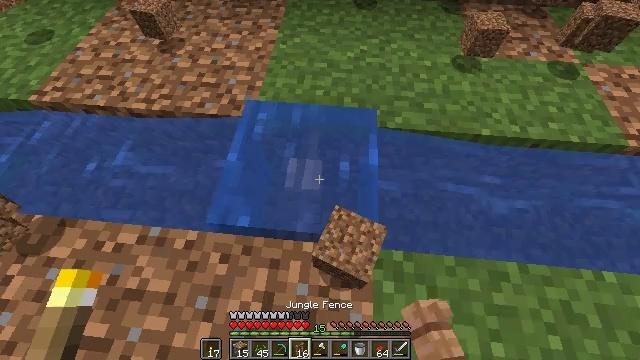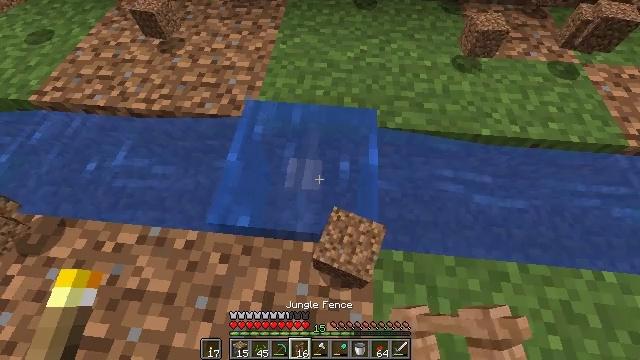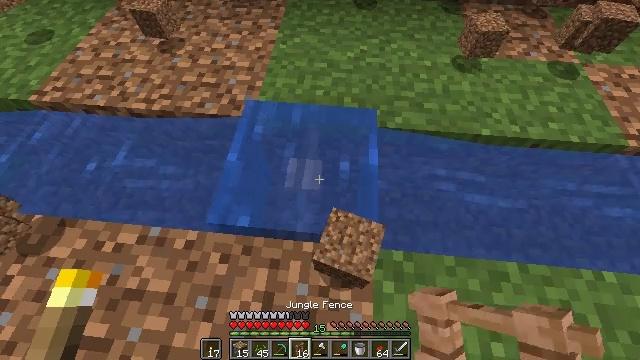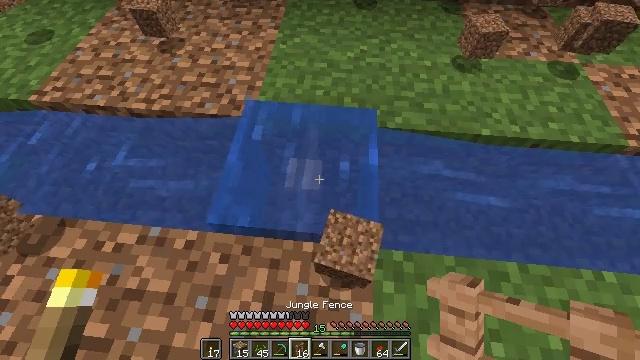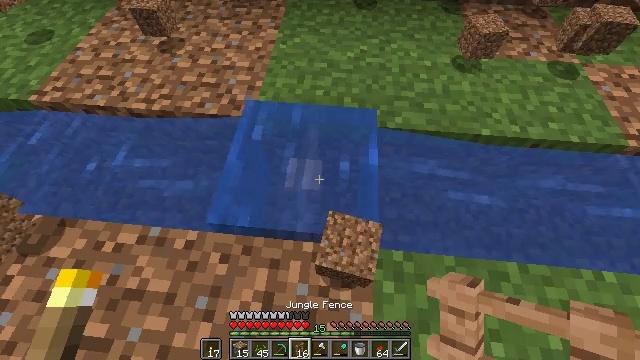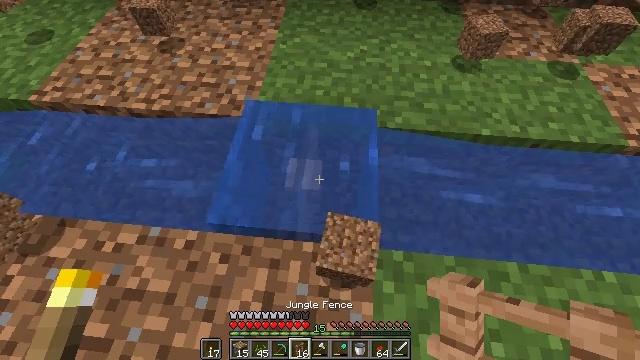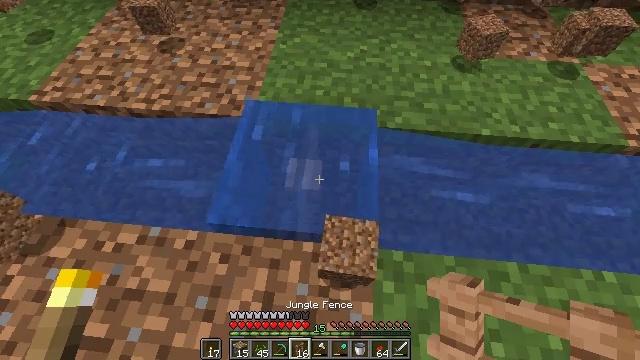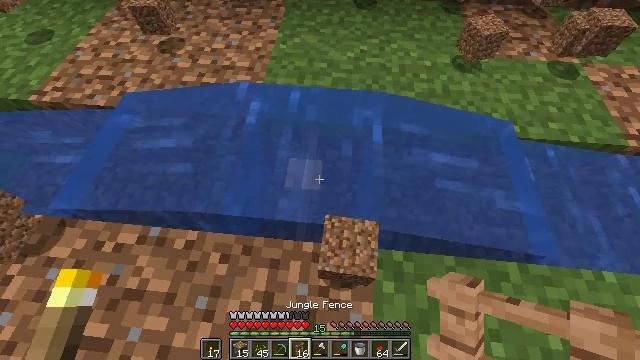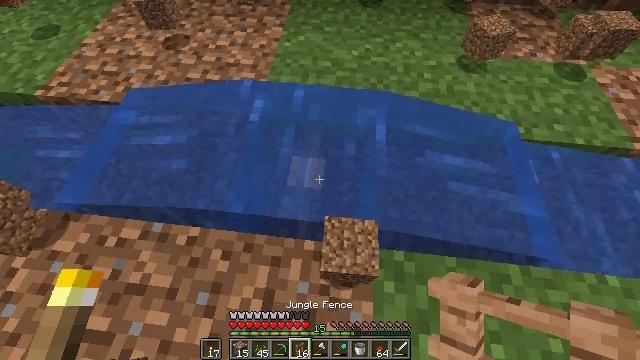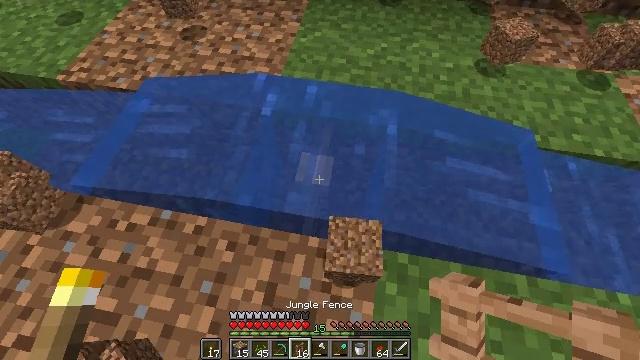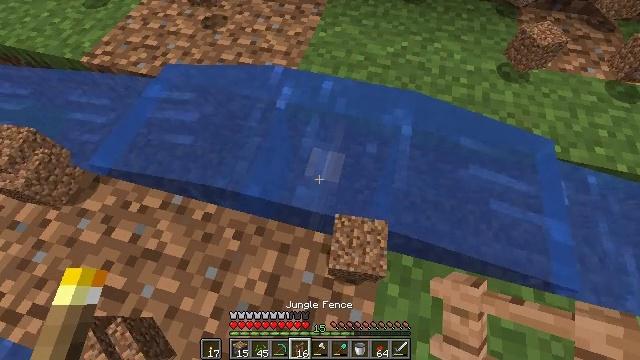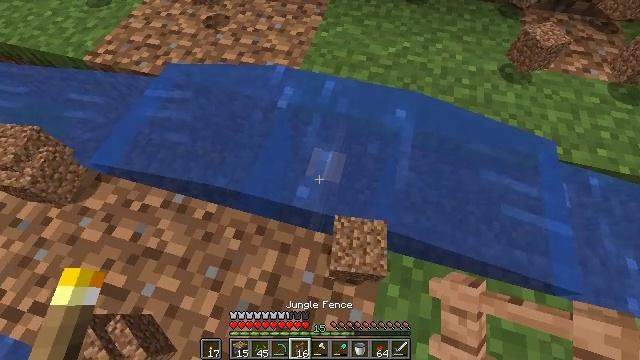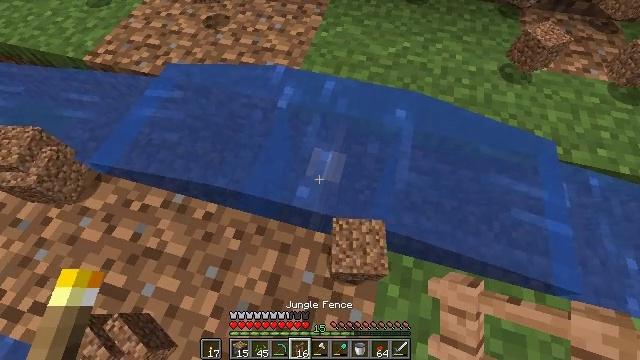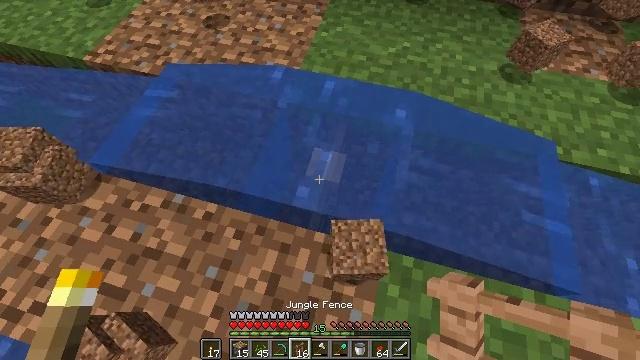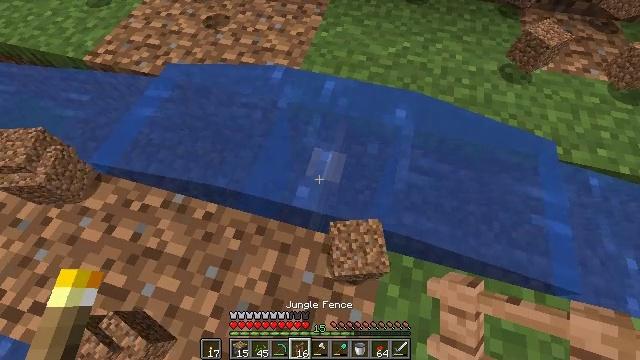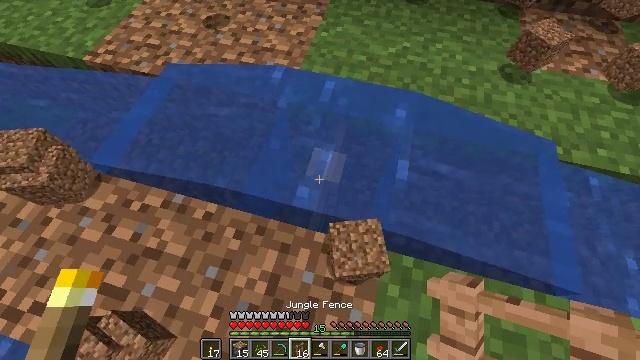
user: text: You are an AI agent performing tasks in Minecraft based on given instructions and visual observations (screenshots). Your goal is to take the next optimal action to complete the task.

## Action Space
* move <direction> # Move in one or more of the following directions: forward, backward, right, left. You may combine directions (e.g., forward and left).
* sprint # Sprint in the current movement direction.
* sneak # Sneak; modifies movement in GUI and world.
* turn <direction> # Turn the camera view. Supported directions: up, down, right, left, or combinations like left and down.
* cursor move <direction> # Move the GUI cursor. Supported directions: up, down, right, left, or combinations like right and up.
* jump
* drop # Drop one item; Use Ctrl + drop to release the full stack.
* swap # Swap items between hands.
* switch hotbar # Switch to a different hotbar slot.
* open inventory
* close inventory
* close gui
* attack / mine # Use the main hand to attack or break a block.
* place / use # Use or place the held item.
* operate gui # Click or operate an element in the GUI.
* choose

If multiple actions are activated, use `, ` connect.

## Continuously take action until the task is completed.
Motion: motion action
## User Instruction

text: Disassemble the jungle fence from a structure.
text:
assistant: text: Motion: no_op
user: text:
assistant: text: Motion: no_op
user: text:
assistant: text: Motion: no_op
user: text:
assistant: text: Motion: no_op
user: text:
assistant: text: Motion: no_op
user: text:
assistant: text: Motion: no_op
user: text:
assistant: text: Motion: no_op
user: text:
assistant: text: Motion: turn left
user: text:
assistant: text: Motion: turn left
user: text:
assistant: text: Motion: turn left
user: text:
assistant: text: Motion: no_op
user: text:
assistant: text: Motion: no_op
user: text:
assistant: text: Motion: no_op
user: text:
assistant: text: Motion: no_op
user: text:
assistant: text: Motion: no_op
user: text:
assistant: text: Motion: no_op
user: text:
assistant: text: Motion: no_op
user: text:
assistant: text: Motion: no_op
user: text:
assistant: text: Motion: no_op
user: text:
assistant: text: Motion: no_op
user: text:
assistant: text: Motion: no_op
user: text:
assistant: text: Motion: no_op
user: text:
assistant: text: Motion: no_op
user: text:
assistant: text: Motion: no_op
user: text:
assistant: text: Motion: no_op
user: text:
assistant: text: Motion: no_op
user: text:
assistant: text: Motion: no_op
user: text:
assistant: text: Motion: no_op
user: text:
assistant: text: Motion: no_op
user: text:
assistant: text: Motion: no_op